Field crop: maize
Growth stage: 1
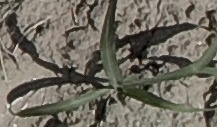
Species: sorghum